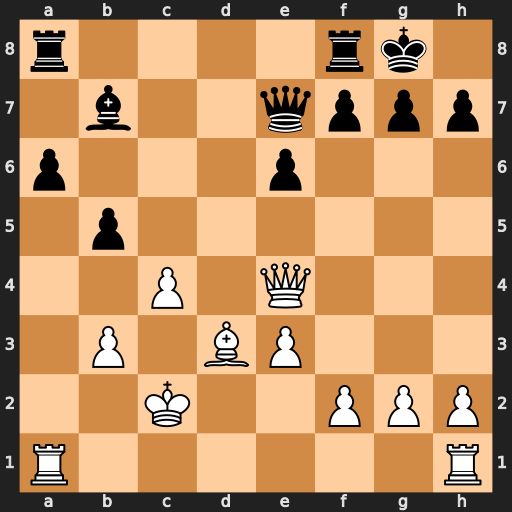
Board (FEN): r4rk1/1b2qppp/p3p3/1p6/2P1Q3/1P1BP3/2K2PPP/R6R
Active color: w
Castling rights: -
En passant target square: -
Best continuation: Qxh7#